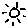
Label: sun